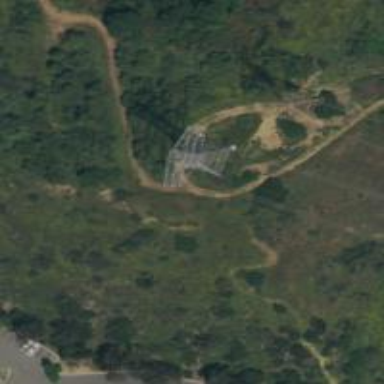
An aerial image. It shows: Lattice structure tower used for power distribution.